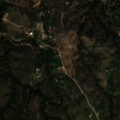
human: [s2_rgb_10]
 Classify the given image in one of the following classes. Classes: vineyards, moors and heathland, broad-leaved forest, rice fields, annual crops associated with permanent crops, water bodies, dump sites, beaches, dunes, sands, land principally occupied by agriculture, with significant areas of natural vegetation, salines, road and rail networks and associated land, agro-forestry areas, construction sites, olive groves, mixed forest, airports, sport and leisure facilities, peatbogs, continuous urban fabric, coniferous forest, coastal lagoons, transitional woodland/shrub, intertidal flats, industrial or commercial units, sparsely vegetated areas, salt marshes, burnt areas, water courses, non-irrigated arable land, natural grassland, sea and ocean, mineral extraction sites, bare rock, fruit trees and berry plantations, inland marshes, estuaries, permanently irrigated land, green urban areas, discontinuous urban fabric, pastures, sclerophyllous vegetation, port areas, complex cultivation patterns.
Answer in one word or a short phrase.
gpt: non-irrigated arable land, complex cultivation patterns, agro-forestry areas, broad-leaved forest